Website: home-depot
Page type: store-pickup
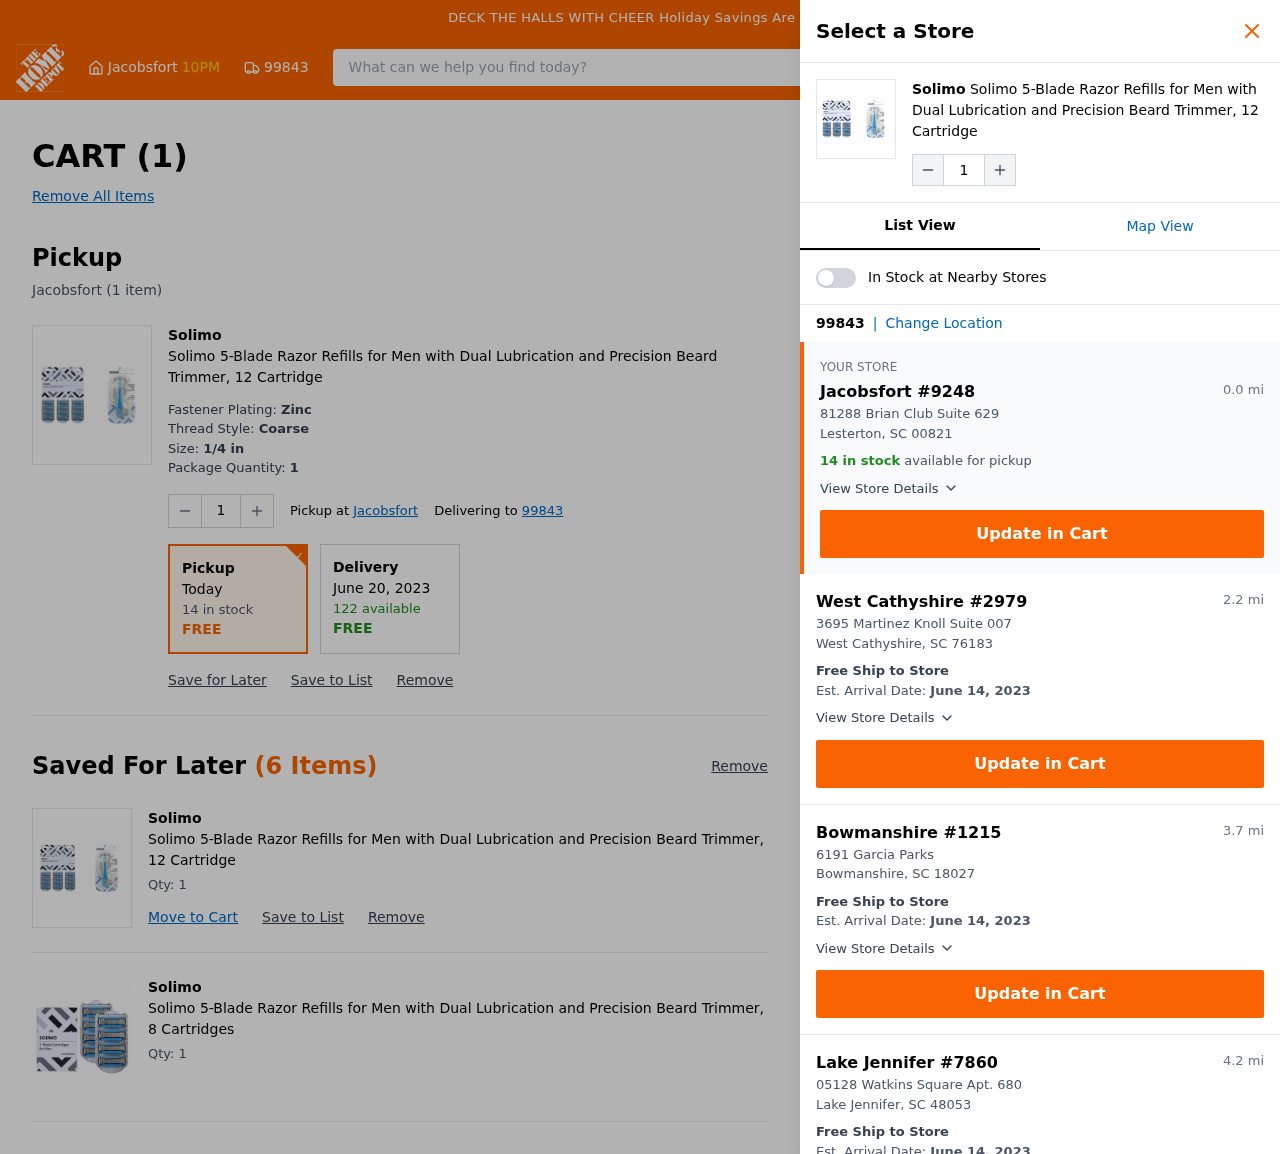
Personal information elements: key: PII_CITY
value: Jacobsfort
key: PII_LOCATION1_CITY_STATE_ZIP
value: Lesterton, SC 00821
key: PII_LOCATION1_STREET
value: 81288 Brian Club Suite 629
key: PII_LOCATION2_CITY
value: West Cathyshire
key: PII_LOCATION2_CITY_STATE_ZIP
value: West Cathyshire, SC 76183
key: PII_LOCATION2_STREET
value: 3695 Martinez Knoll Suite 007
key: PII_LOCATION3_CITY
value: Bowmanshire
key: PII_LOCATION3_CITY_STATE_ZIP
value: Bowmanshire, SC 18027
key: PII_LOCATION3_STREET
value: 6191 Garcia Parks
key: PII_LOCATION4_CITY
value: Lake Jennifer
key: PII_LOCATION4_CITY_STATE_ZIP
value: Lake Jennifer, SC 48053
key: PII_LOCATION4_STREET
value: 05128 Watkins Square Apt. 680
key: PII_POSTCODE
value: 99843
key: PII_POSTCODE2
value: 99843
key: PII_POSTCODE_FULL
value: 99843
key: PII_POSTCODE_NUMERIC
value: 99843
Product elements: key: PRODUCT1_BRAND
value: Solimo
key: PRODUCT1_NAME
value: Solimo 5-Blade Razor Refills for Men with Dual Lubrication and Precision Beard Trimmer, 12 Cartridge
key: PRODUCT2_BRAND
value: Solimo
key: PRODUCT2_NAME
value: Solimo 5-Blade Razor Refills for Men with Dual Lubrication and Precision Beard Trimmer, 8 Cartridges
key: PRODUCT1_BRAND2
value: Solimo
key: PRODUCT1_NAME2
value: Solimo 5-Blade Razor Refills for Men with Dual Lubrication and Precision Beard Trimmer, 12 Cartridge
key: PRODUCT1_BRAND3
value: Solimo
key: PRODUCT1_NAME3
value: Solimo 5-Blade Razor Refills for Men with Dual Lubrication and Precision Beard Trimmer, 12 Cartridge
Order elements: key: ORDER_NUM_ITEMS
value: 1
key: ORDER_NUM_ITEMS2
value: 1
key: ORDER_ITEM_QTY
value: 1
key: ORDER_DATE
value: Today
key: ORDER_DELIVERY_DATE
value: June 20, 2023
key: ORDER_SHIPPING_DATE
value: June 14, 2023
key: ORDER_SHIPPING_DATE2
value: June 14, 2023
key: ORDER_SHIPPING_DATE3
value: June 14, 2023
Search elements: key: HEADER_SEARCH
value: What can we help you find today?
Other elements: key: SAVED_ITEM1_QTY
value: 1
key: SAVED_ITEM2_QTY
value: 1